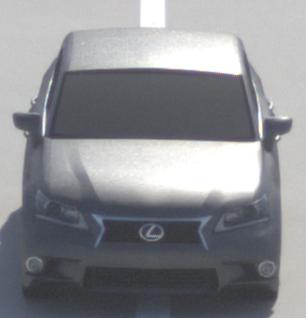
Make: Lexus
Model: GS 250
Detailed model: GS (L10)
Model produced from: 2012/06
Model produced until: 2013/12
Doors: 4
Color: gray
Road condition: dry road
Daytime: midday
Contrast: high contrast